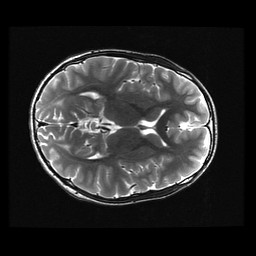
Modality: T2w
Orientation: axial
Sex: male
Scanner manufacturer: ge
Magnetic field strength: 3 T
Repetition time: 5 s
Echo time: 0.1017 s